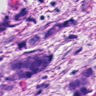
Metastatic tissue present: yes